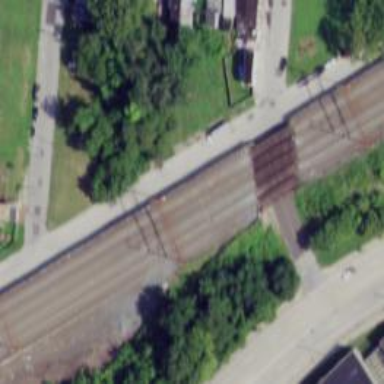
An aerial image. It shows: Bridge over electrified railway with contact line.